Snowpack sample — Loveland Pass, Silver Plume, Colorado, USA (2/11/26, 12:00 PM MST)
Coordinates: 39.663, -105.886
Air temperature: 35 °F
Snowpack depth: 82 cm
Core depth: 40 cm
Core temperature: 23 °F
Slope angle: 13°, slope face: 12°
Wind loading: high
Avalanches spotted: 1
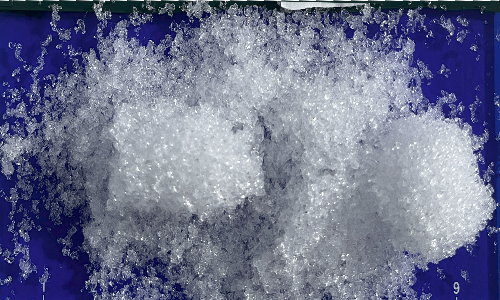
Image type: core
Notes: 1 small avalanche spotted on the north side of the bowl, lots of wind loading